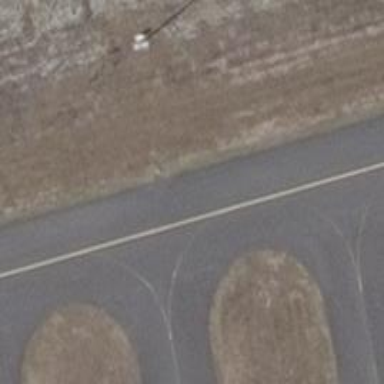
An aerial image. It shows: Taxiway edge illuminated for aviation.